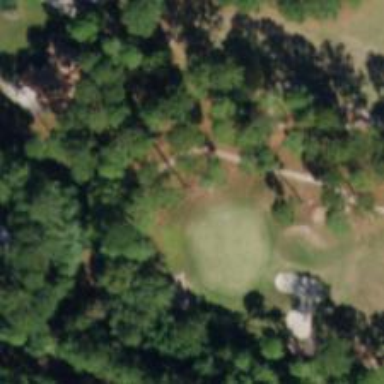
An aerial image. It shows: View of golf hole.